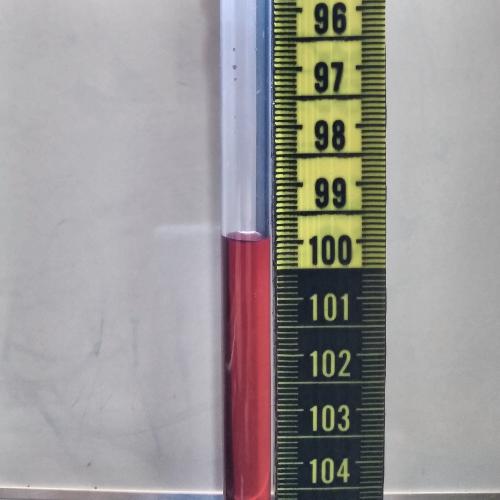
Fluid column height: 100.0 cm